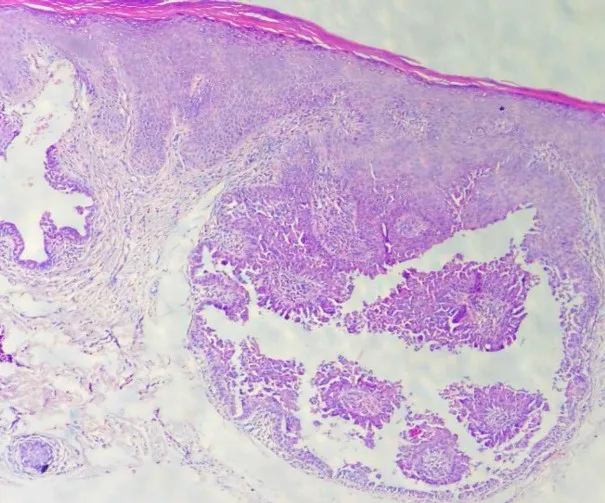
Cystic invaginations extending from the epidermis down to the dermis. The cystic structures were lined by papillae which had two layers of columnar epithelium with decapitation secretion.
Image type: pathology (h&e)